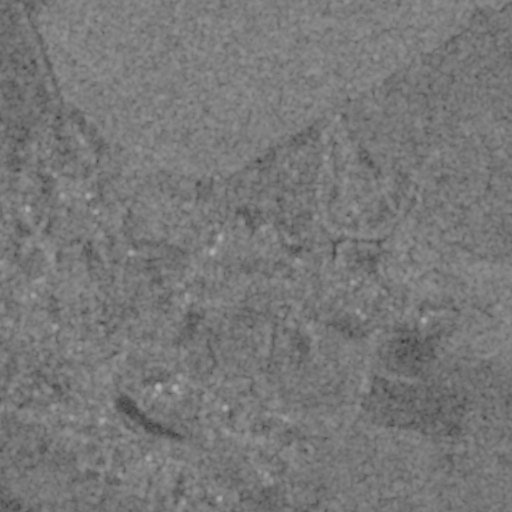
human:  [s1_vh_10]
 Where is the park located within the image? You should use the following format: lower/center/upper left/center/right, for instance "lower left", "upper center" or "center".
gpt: The park is located in the center left of the image.
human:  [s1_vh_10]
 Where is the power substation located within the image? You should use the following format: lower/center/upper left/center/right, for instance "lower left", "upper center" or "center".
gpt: The power substation is located in the lower left of the image.
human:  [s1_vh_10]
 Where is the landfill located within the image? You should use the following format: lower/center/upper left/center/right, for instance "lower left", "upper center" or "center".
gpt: There is no landfill in the image.

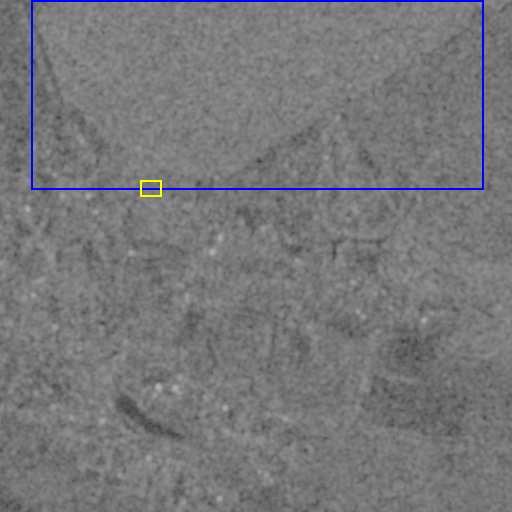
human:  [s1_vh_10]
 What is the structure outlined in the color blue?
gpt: The structure outlined in blue is a crop field.
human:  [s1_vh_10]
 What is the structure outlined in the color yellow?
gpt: The structure outlined in yellow is a park.
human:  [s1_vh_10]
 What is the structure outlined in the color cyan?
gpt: There is no cyan outline.